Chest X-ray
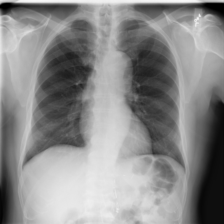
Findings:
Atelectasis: negative
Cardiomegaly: negative
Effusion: negative
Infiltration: negative
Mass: negative
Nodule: negative
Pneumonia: negative
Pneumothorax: negative
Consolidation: negative
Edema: negative
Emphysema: negative
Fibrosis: negative
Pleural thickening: negative
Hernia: negative